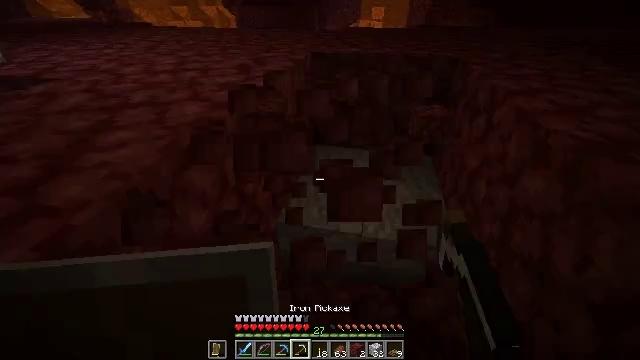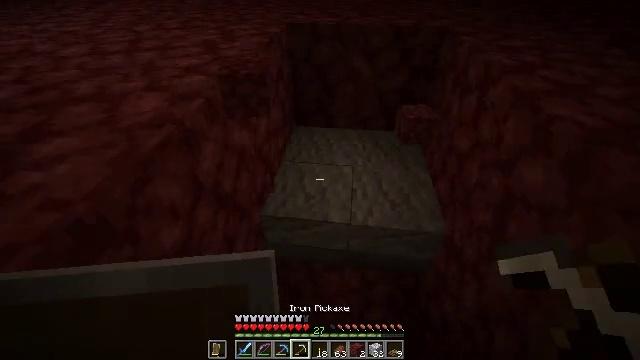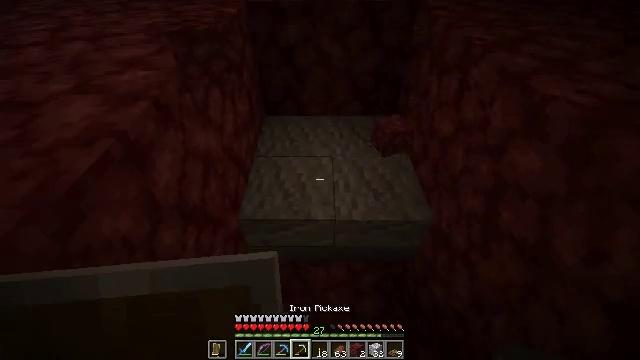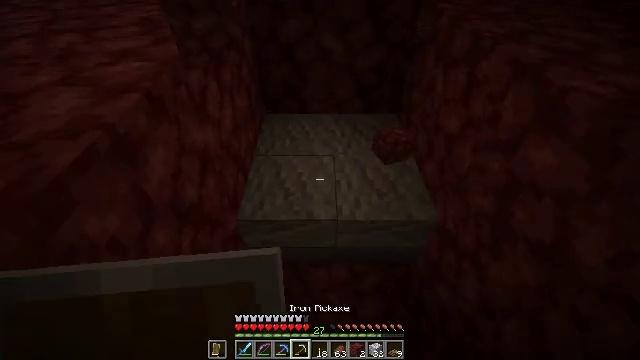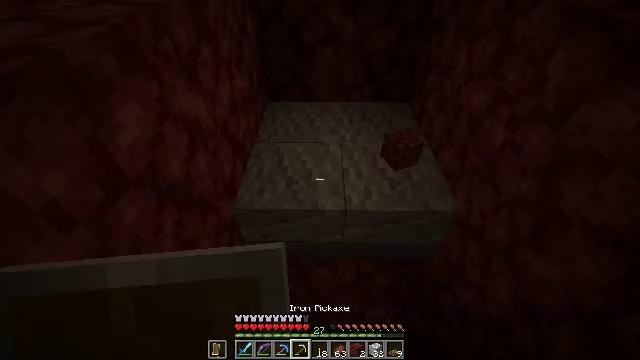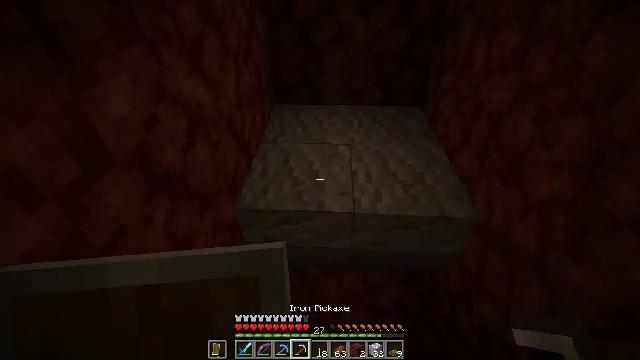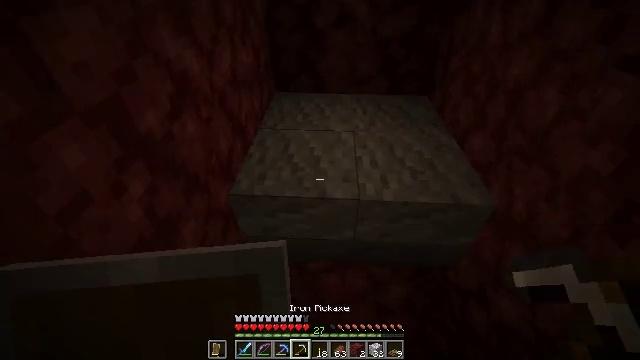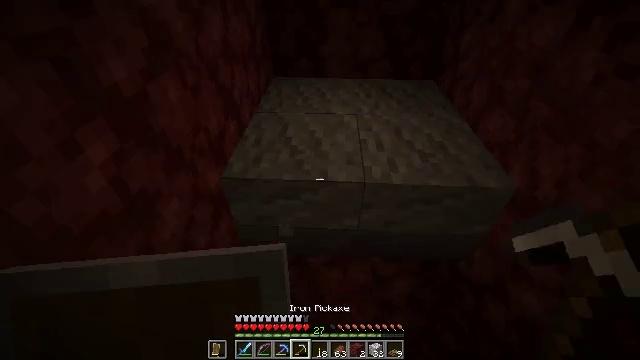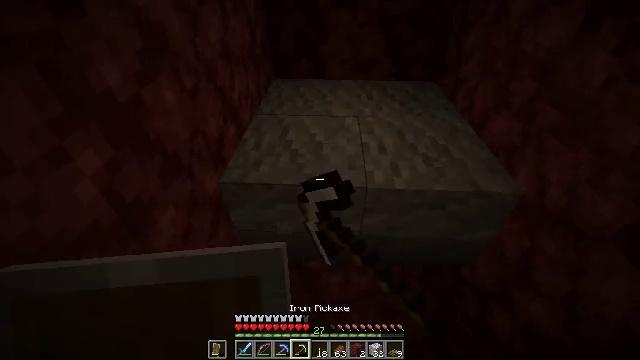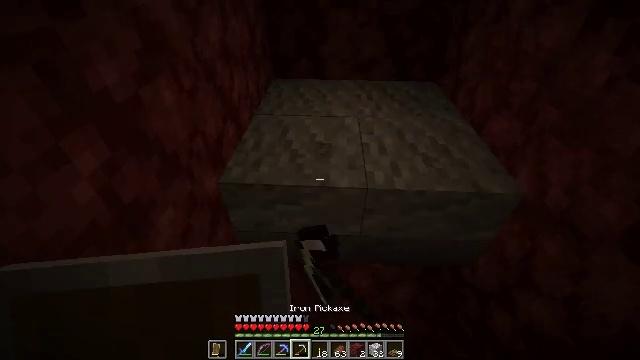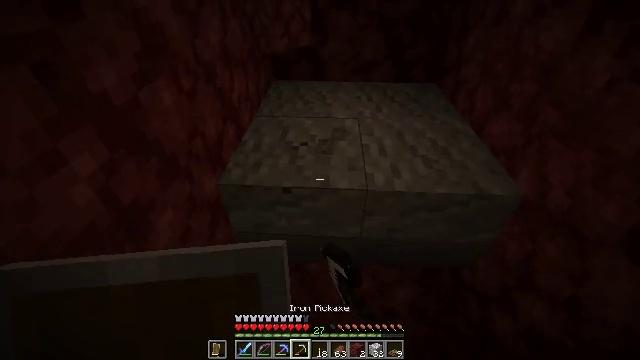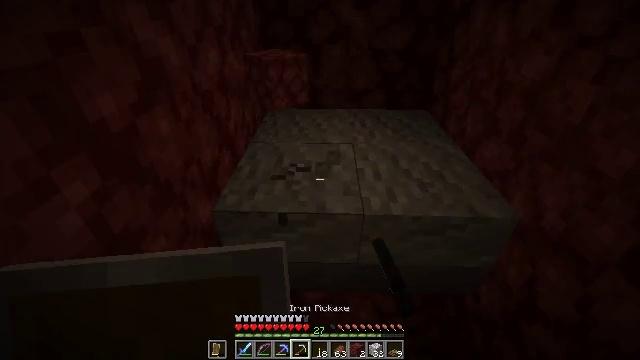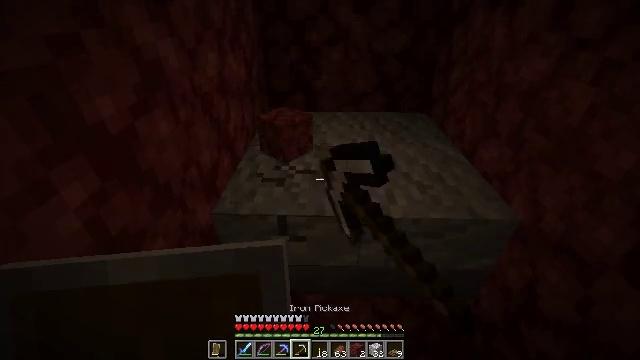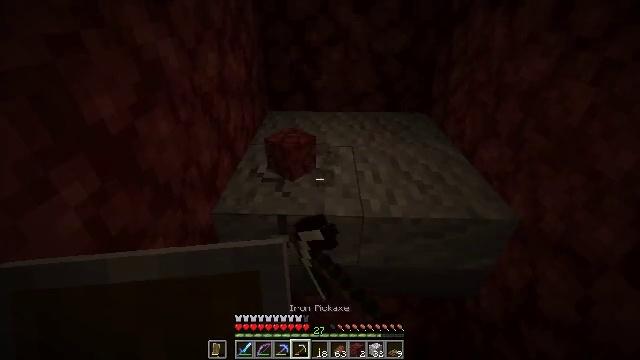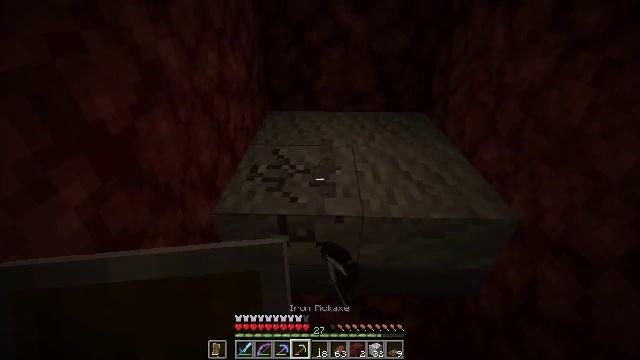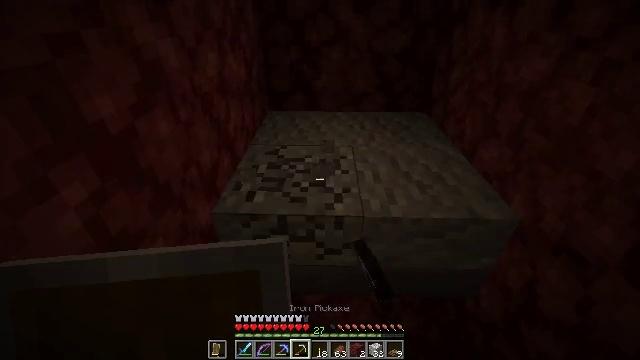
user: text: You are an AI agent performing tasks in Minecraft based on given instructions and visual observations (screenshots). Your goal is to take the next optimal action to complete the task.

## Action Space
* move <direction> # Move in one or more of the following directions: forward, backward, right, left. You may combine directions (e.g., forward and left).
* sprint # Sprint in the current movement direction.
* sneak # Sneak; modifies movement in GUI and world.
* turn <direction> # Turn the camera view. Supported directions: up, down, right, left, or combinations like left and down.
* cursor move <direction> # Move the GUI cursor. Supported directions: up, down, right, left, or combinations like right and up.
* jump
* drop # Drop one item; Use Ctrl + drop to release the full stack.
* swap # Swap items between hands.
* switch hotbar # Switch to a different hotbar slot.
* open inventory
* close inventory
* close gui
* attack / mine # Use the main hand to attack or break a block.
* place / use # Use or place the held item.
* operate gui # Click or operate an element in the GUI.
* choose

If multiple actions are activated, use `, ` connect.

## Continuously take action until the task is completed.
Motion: motion action
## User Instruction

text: Recycle the andesite slab piece.
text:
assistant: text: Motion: move forward, turn right and down
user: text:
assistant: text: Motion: turn right and down
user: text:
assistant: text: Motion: no_op
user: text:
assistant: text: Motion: turn left
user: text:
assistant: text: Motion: turn left and up
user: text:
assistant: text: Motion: no_op
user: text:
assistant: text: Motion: attack / mine
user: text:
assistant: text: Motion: attack / mine
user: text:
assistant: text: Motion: attack / mine
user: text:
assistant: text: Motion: attack / mine
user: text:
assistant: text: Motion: turn right and up, attack / mine
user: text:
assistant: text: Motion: attack / mine
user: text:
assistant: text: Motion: attack / mine
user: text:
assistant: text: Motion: attack / mine
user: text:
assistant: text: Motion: attack / mine
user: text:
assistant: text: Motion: attack / mine
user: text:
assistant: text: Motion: attack / mine
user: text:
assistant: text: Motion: attack / mine
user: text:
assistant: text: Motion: attack / mine
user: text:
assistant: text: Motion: attack / mine
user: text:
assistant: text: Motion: attack / mine
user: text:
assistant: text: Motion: turn right, attack / mine
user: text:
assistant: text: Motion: turn right and up, attack / mine
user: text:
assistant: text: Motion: attack / mine
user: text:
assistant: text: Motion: attack / mine
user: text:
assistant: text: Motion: attack / mine
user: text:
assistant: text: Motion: attack / mine
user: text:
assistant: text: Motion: attack / mine
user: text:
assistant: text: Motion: attack / mine
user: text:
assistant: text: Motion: attack / mine